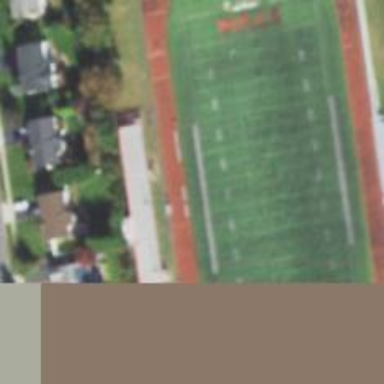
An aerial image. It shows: Turf pitch for American football.